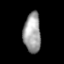
Tissue: prostate
Cell type: Myeloid cells
Senescence score: 0.7524
Nuclear area (px): 670
Mean DAPI intensity: 160.719